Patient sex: M
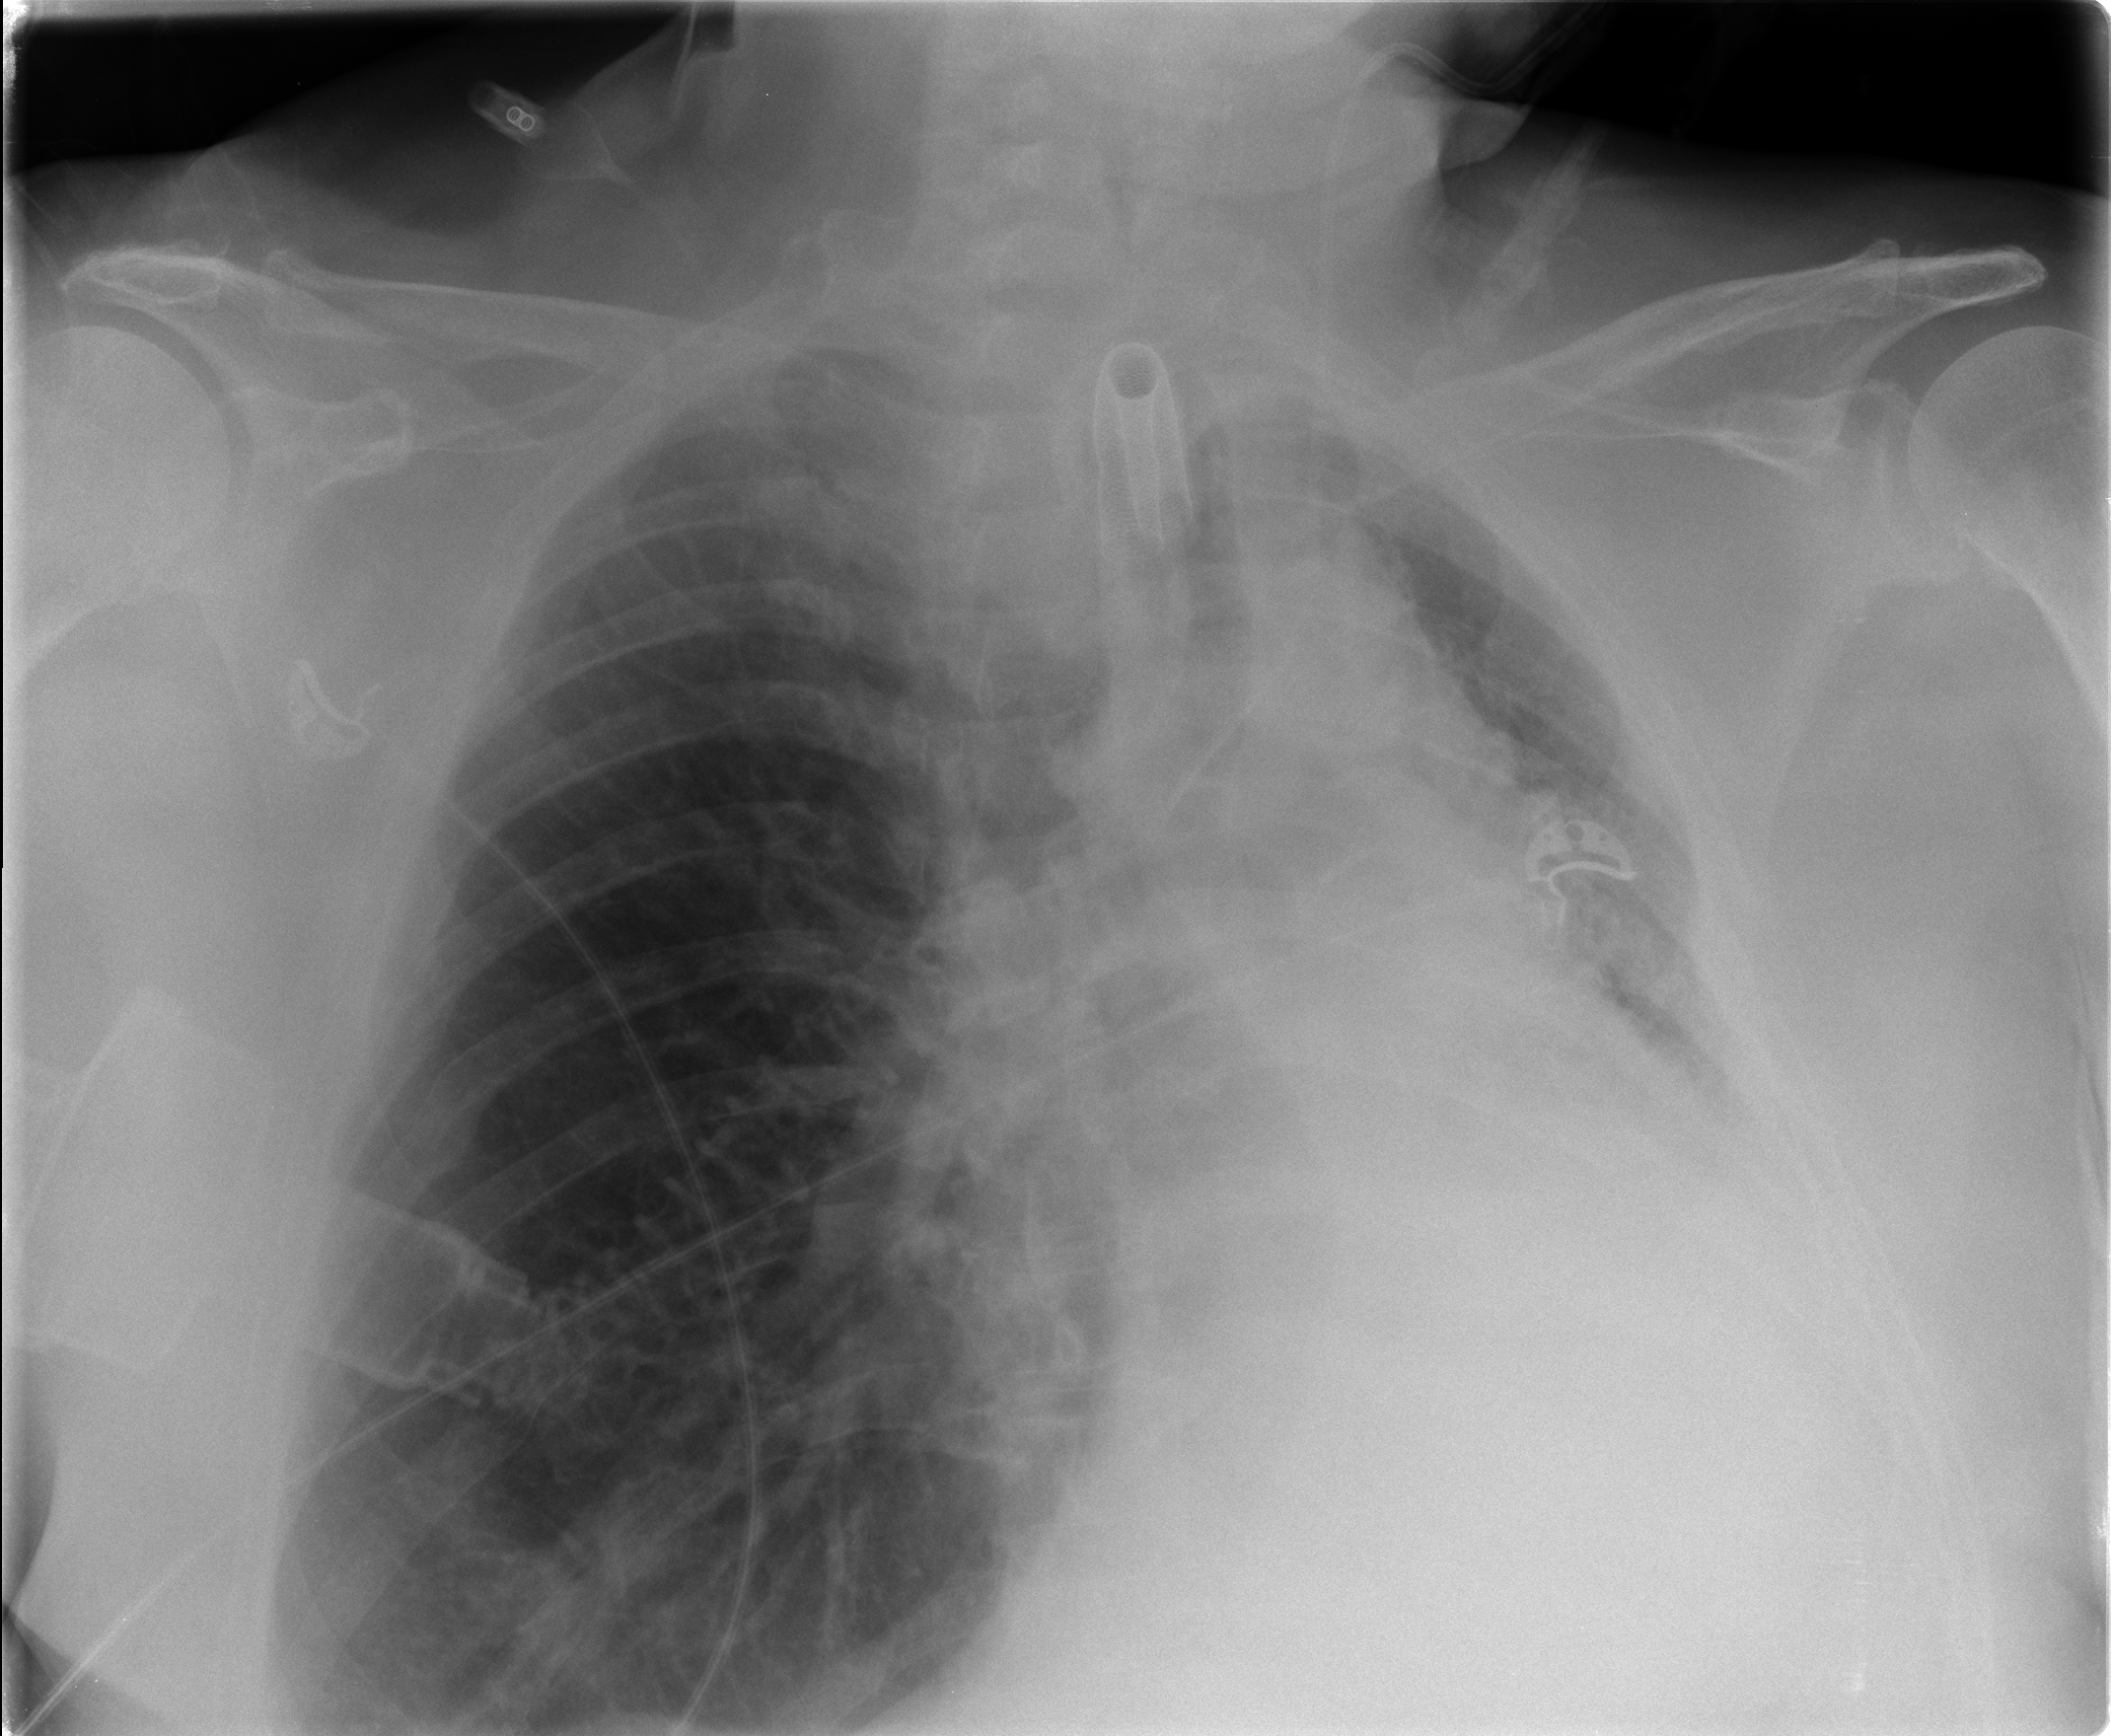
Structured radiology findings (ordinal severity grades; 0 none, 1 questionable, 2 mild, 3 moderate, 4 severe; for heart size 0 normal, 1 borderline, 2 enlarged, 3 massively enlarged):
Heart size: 0
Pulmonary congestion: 0
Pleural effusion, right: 0
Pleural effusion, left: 3
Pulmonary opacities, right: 0
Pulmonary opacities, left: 0
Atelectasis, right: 0
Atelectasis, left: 3